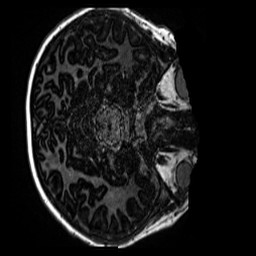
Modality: MP2RAGE
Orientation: axial
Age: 9
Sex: male
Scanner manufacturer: siemens
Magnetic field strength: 3 T
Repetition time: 4 s
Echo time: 0.00299 s